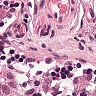
Metastatic tissue present: no